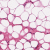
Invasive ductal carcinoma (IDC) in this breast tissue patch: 0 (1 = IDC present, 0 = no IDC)